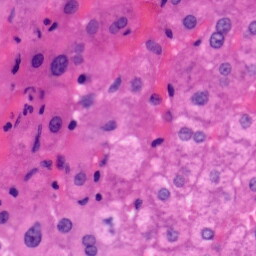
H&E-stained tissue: Liver